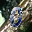
Label: 0